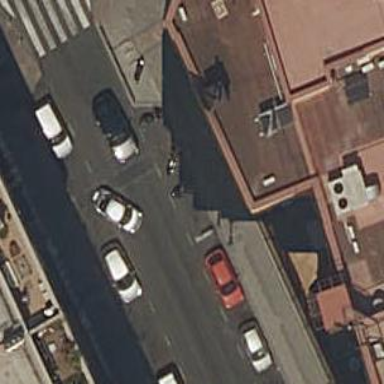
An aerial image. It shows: Motorcycle parking facility.